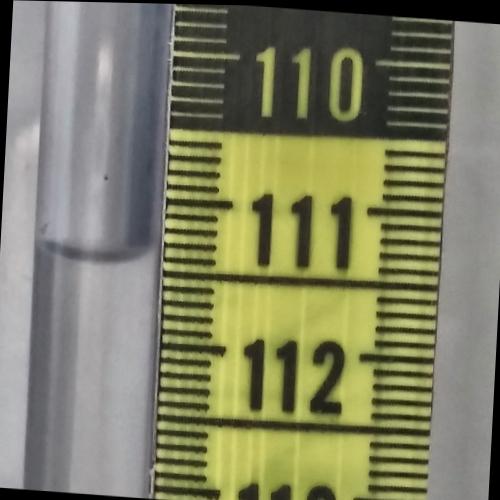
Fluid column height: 111.4 cm